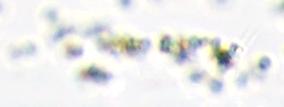
Label: Phaeocystis